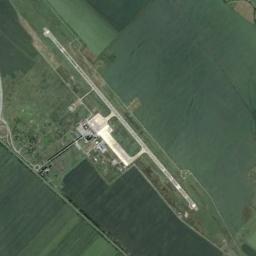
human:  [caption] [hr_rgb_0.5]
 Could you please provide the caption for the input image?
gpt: There is an airport in the middle of the field .

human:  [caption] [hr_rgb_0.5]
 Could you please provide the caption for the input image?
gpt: A runway at the airport is surrounded by a green farmland with several airport houses next to the runway .

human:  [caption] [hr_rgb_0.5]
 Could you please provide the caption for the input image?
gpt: An airport with a runway and an open area on the farmland .

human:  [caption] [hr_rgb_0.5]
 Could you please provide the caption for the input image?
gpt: There are two crossing runways here .

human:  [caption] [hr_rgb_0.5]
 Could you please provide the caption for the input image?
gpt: There are large areas of grass on both sides of the road of the airport .